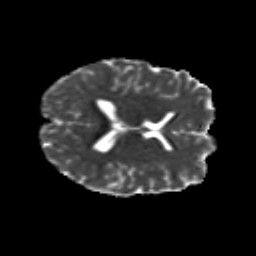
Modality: MD
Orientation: axial
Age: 28
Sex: male
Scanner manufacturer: siemens
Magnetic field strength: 3 T
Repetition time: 8.8 s
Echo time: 0.085 s